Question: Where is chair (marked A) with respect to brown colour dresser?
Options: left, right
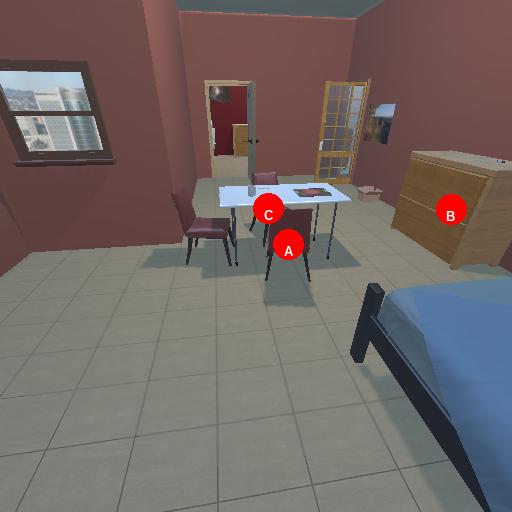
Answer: left